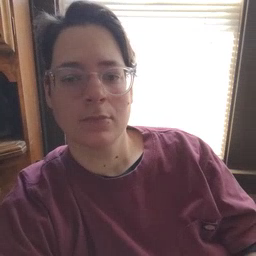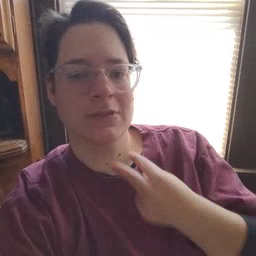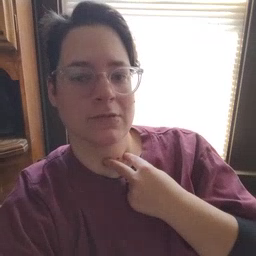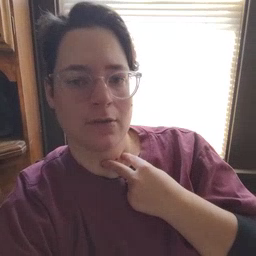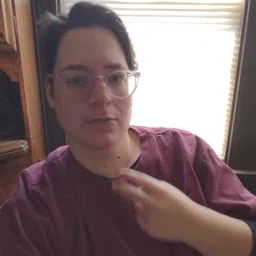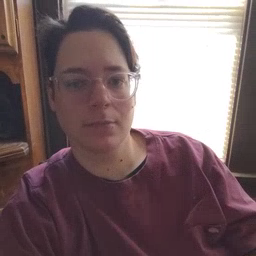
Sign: stuck